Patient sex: M
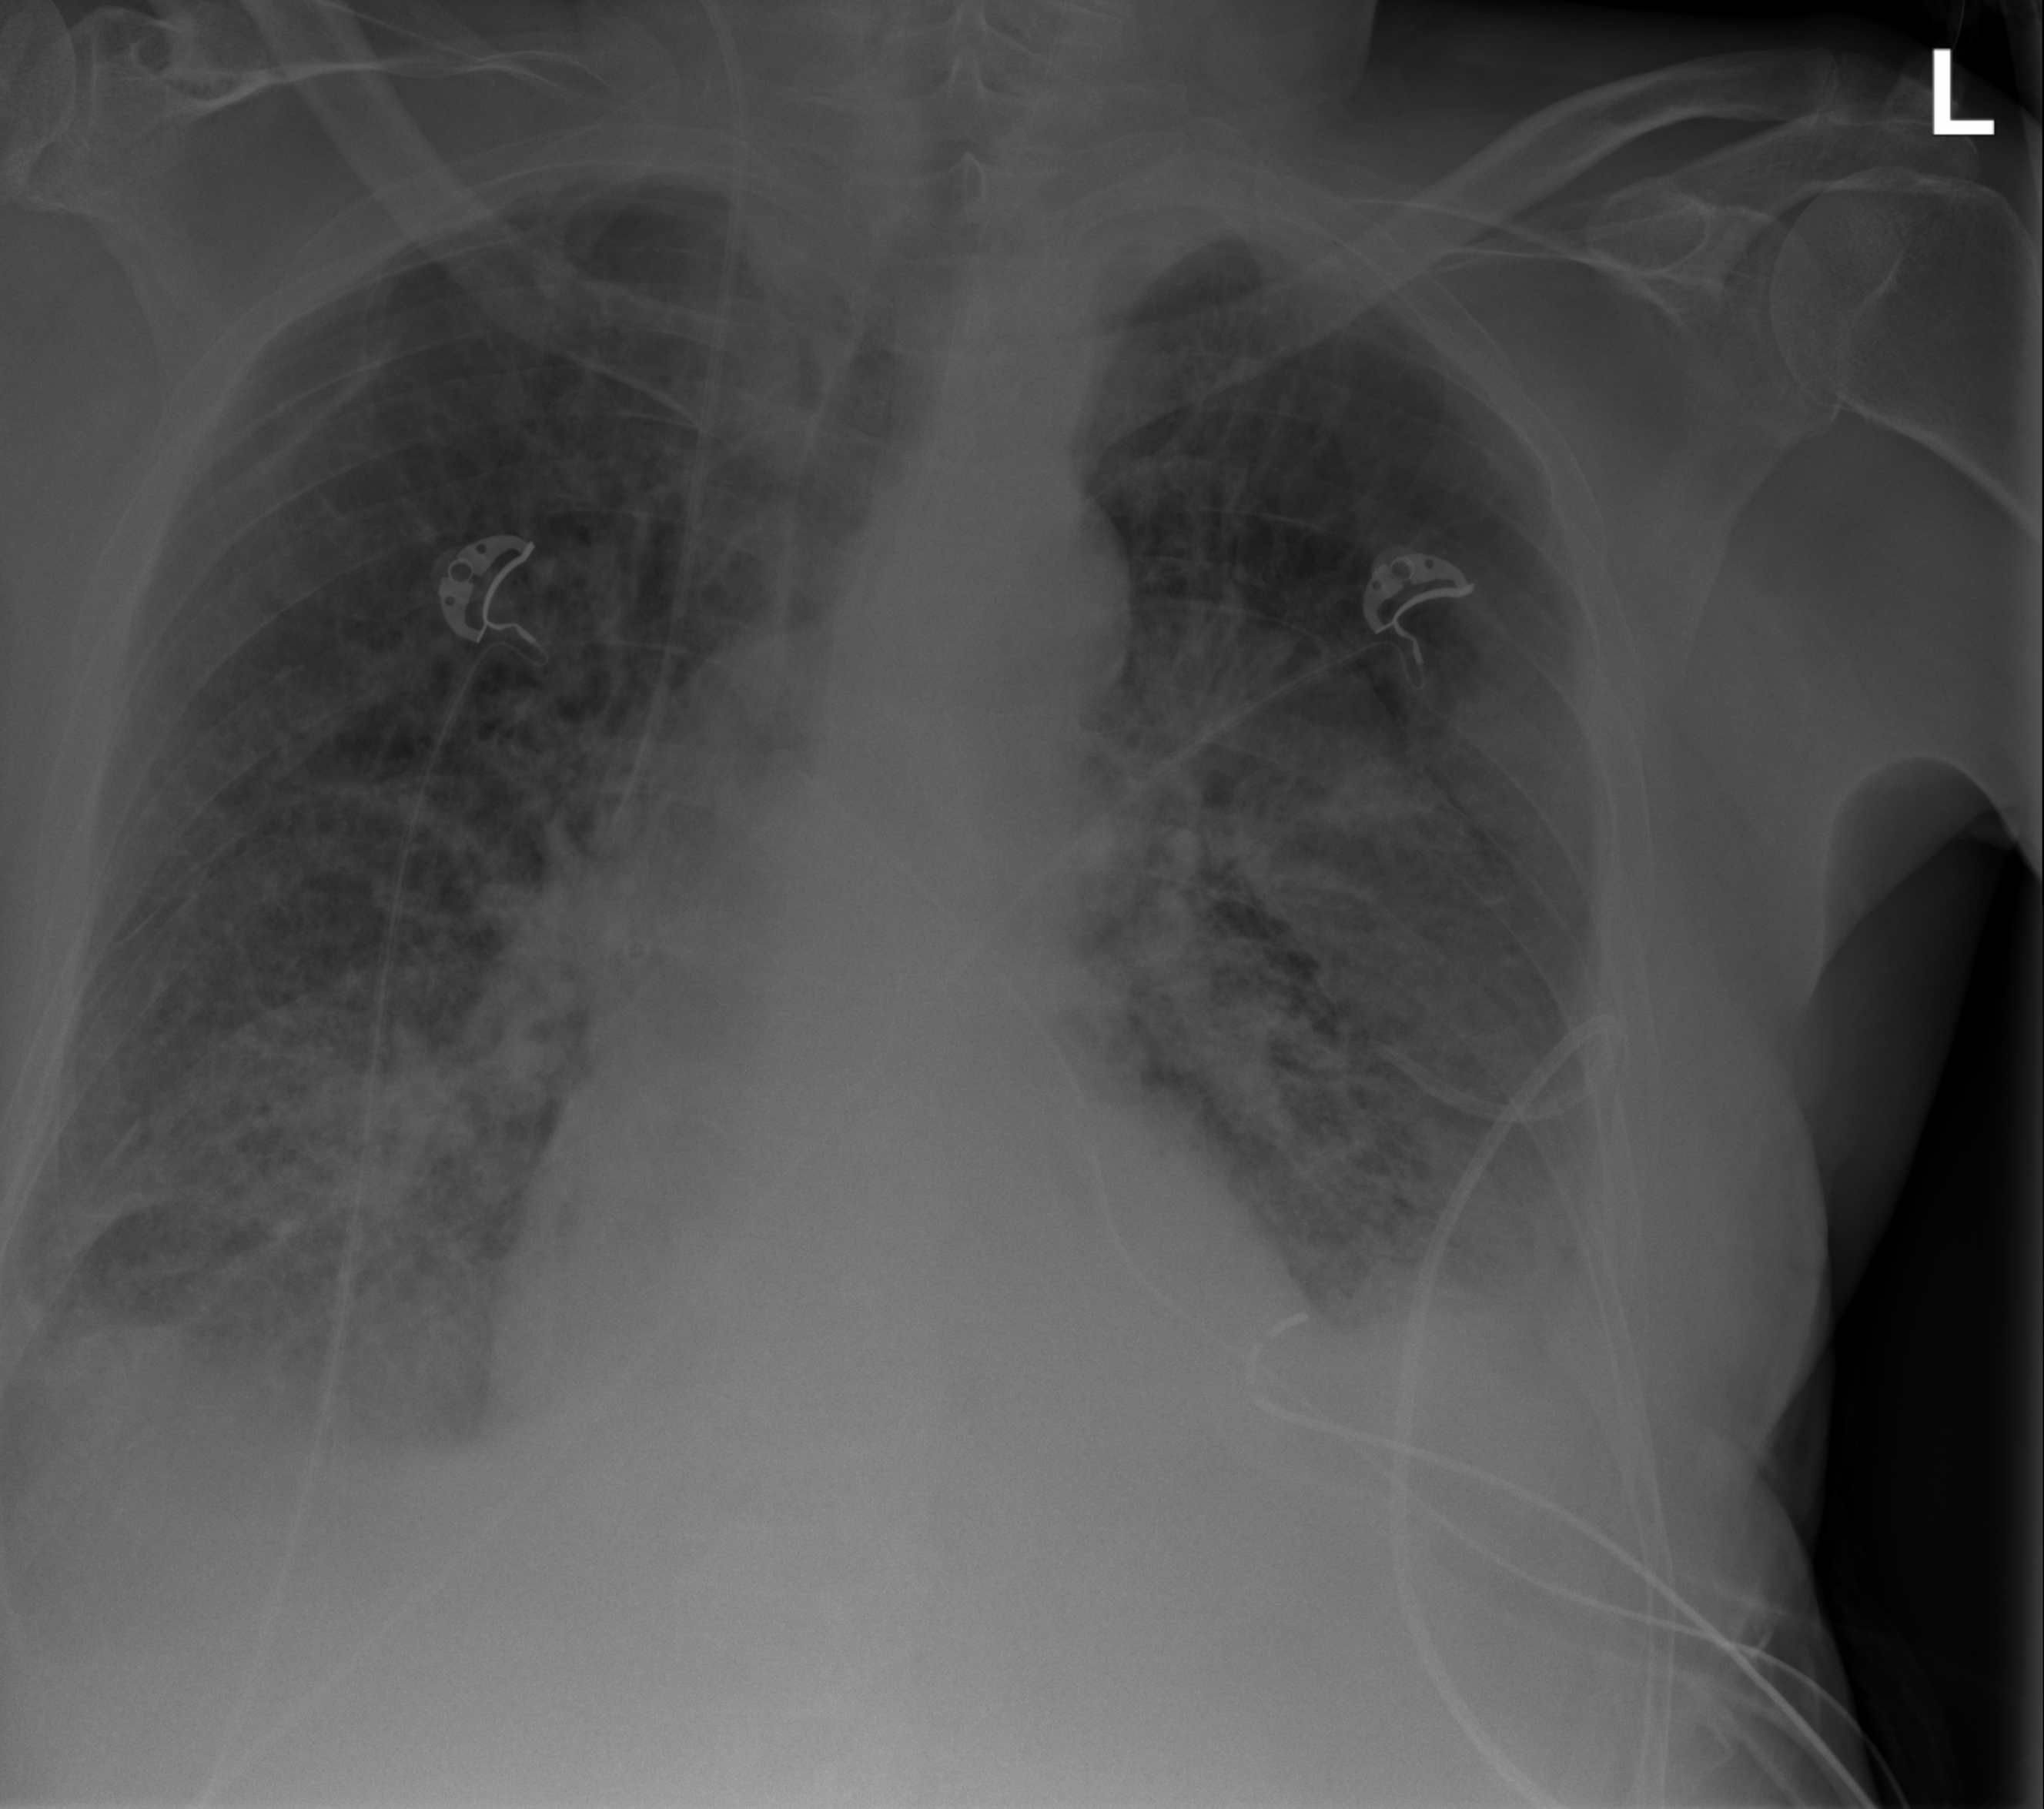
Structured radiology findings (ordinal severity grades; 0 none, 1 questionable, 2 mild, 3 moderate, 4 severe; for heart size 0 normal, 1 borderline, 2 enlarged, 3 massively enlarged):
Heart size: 1
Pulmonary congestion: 2
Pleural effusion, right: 2
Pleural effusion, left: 2
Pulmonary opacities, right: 3
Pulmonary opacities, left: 3
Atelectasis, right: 2
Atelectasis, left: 2